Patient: sex F, age 43
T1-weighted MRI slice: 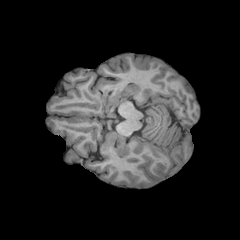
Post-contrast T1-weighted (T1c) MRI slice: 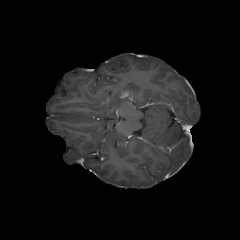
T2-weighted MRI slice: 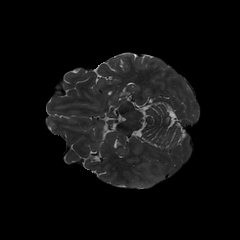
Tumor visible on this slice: yes
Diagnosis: Astrocytoma, IDH-wildtype
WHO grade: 3